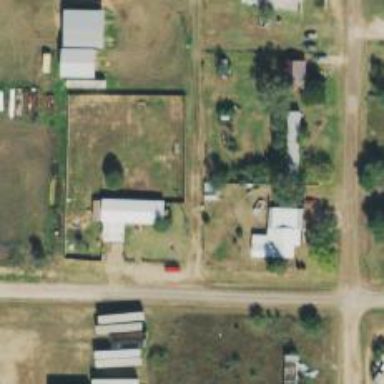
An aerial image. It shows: Alley classified as service road.